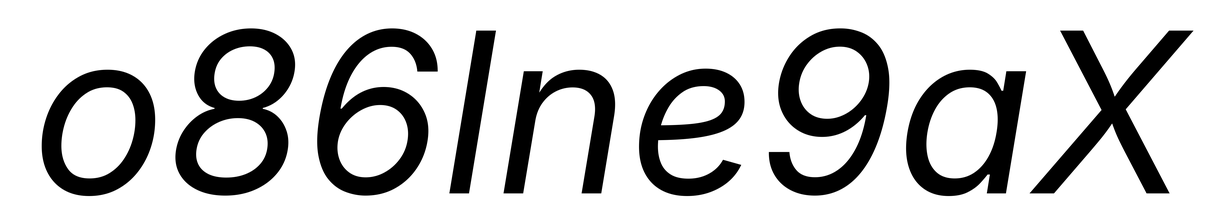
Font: Inter-Italic_Italic